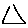
Label: triangle